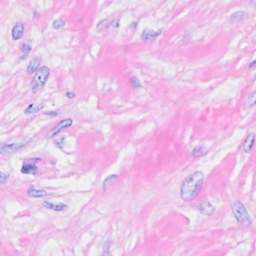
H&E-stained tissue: Breast